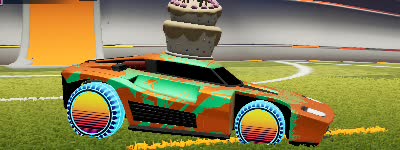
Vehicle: breakout